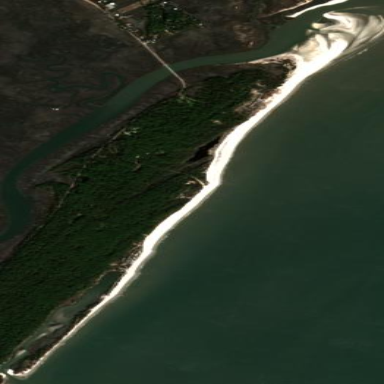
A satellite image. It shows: Scenic beach with natural beauty.